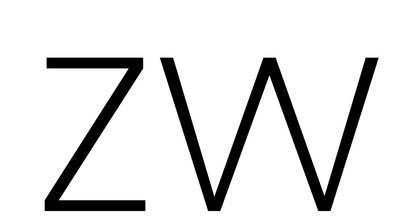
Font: Poppins-ExtraLight